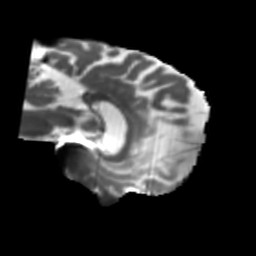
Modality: T2w
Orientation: sagittal
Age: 73
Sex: female
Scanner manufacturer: siemens
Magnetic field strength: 3 T
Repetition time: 5.25 s
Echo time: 0.08 s